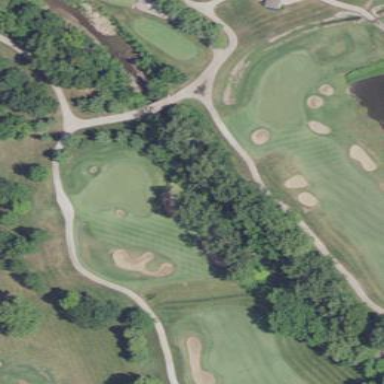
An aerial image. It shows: Water hazard in golf course. The hazard is natural water feature.